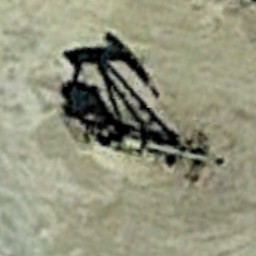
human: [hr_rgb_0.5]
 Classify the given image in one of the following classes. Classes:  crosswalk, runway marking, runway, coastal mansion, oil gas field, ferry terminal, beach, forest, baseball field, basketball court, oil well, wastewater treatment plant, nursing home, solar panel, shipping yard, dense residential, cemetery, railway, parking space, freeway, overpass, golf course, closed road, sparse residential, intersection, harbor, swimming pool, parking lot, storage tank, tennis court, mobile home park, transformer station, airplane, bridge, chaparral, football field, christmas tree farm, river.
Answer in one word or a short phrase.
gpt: oil well